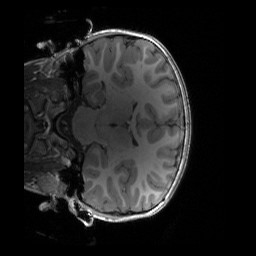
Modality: T1w
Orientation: coronal
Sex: female
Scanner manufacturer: siemens
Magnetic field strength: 3 T
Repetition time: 1.9 s
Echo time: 0.00243 s